Question: How does Google implement the secondary action on some of its views. The entire parent view of the secondary action responds to touch. Here is an example of what im referring to as a secondary action with the secondary action view highlighted:

Here we can either make a phone call as the primary action by clicking on the left side or clicking after the seperator does a secondary action. I would like to know if there is something on a API level to implement this and if not can you recommend 3rd party. I suppose I could design it myself as well.
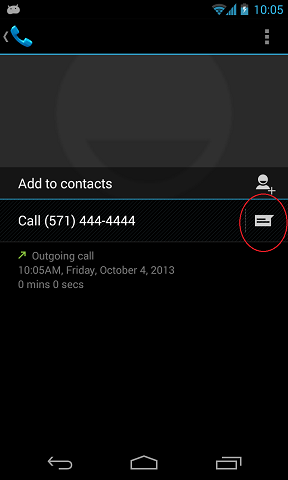
Answer: Please refer to the Android Source Code:
Here's the Code (<URL>:
Firstly, they define a custom class called 'DetailViewCache' which is like this:
'''
...
/**
* Cache of the children views of a contact detail entry represented by a
* {@link DetailViewEntry}
*/
private static class DetailViewCache {
public final TextView type;
public final TextView data;
public final ImageView presenceIcon;
public final ImageView secondaryActionButton;
public final View actionsViewContainer;
public final View primaryActionView;
public final View secondaryActionViewContainer;
public final View secondaryActionDivider;
public final View primaryIndicator;
public DetailViewCache(View view,
OnClickListener primaryActionClickListener,
OnClickListener secondaryActionClickListener) {
type = (TextView) view.findViewById(R.id.type);
data = (TextView) view.findViewById(R.id.data);
primaryIndicator = view.findViewById(R.id.primary_indicator);
presenceIcon = (ImageView) view.findViewById(R.id.presence_icon);
actionsViewContainer = view.findViewById(R.id.actions_view_container);
actionsViewContainer.setOnClickListener(primaryActionClickListener);
primaryActionView = view.findViewById(R.id.primary_action_view);
secondaryActionViewContainer = view.findViewById(
R.id.secondary_action_view_container);
secondaryActionViewContainer.setOnClickListener(
secondaryActionClickListener);
secondaryActionButton = (ImageView) view.findViewById(
R.id.secondary_action_button);
secondaryActionDivider = view.findViewById(R.id.vertical_divider);
}
}
...
'''
Then, to inflate the ListView's item:
'''
...
private View getDetailEntryView(int position, View convertView, ViewGroup parent) {
final DetailViewEntry entry = (DetailViewEntry) getItem(position);
final View v;
final DetailViewCache viewCache;
// Check to see if we can reuse convertView
if (convertView != null) {
v = convertView;
viewCache = (DetailViewCache) v.getTag();
} else {
// Create a new view if needed
v = mInflater.inflate(R.layout.contact_detail_list_item, parent, false);
// Cache the children
viewCache = new DetailViewCache(v,
mPrimaryActionClickListener, mSecondaryActionClickListener);
v.setTag(viewCache);
}
bindDetailView(position, v, entry);
return v;
}
...
'''
Then you can find where they defined the onClickListener:
'''
...
private final OnClickListener mSecondaryActionClickListener = new OnClickListener() {
@Override
public void onClick(View view) {
if (mListener == null) return;
if (view == null) return;
final ViewEntry entry = (ViewEntry) view.getTag();
if (entry == null || !(entry instanceof DetailViewEntry)) return;
final DetailViewEntry detailViewEntry = (DetailViewEntry) entry;
final Intent intent = detailViewEntry.secondaryIntent;
if (intent == null) return;
mListener.onItemClicked(intent);
}
};
...
'''
The XML layout ('contact_detail_list_item') Android is using, is shown as below (<URL>
'''
<?xml version="1.0" encoding="utf-8"?>
<!--
/*
* Copyright 2009, The Android Open Source Project
*
* Licensed under the Apache License, Version 2.0 (the "License");
* you may not use this file except in compliance with the License.
* You may obtain a copy of the License at
*
* http://www.apache.org/licenses/LICENSE-2.0
*
* Unless required by applicable law or agreed to in writing, software
* distributed under the License is distributed on an "AS IS" BASIS,
* WITHOUT WARRANTIES OR CONDITIONS OF ANY KIND, either express or implied.
* See the License for the specific language governing permissions and
* limitations under the License.
*/
-->
<!-- Note: padding might be controlled programatically -->
<FrameLayout
xmlns:android="http://schemas.android.com/apk/res/android"
android:layout_width="match_parent"
android:layout_height="wrap_content"
android:paddingStart="16dip">
<com.android.contacts.detail.ActionsViewContainer
android:id="@+id/actions_view_container"
android:layout_width="match_parent"
android:layout_height="wrap_content"
android:orientation="horizontal"
android:focusable="true"
android:background="?android:attr/selectableItemBackground"
android:nextFocusRight="@+id/secondary_action_view_container"
android:minHeight="@dimen/detail_min_line_item_height">
<!-- Note: padding might be controlled programatically -->
<LinearLayout
android:id="@+id/primary_action_view"
android:layout_width="0dip"
android:layout_height="wrap_content"
android:layout_weight="1"
android:orientation="vertical"
android:paddingStart="8dip" >
<TextView
android:id="@+id/data"
android:layout_width="wrap_content"
android:layout_height="wrap_content"
android:textAppearance="?android:attr/textAppearanceMedium" />
<LinearLayout
android:layout_width="wrap_content"
android:layout_height="wrap_content"
android:orientation="horizontal">
<ImageView
android:id="@+id/presence_icon"
android:layout_width="wrap_content"
android:layout_height="wrap_content"
android:layout_marginTop="1dip"
android:layout_marginRight="4dip"
android:layout_marginEnd="4dip"
android:layout_gravity="center_vertical"
android:gravity="center"
android:scaleType="centerInside" />
<TextView
android:id="@+id/type"
style="@style/ContactDetailItemType"
android:layout_width="wrap_content"
android:layout_height="wrap_content" />
<View
android:id="@+id/primary_indicator"
android:layout_width="16dip"
android:layout_height="16dip"
android:visibility="gone"
android:layout_gravity="center_vertical"
android:background="@drawable/ic_list_default_mime_holo_dark" />
</LinearLayout>
</LinearLayout>
<View
android:id="@+id/vertical_divider"
android:layout_width="1dip"
android:layout_height="match_parent"
android:layout_marginTop="@dimen/detail_vertical_divider_vertical_margin"
android:layout_marginBottom="@dimen/detail_vertical_divider_vertical_margin"
android:background="?android:attr/dividerVertical" />
<!-- Note: padding might be controlled programatically -->
'''
Starting from this part is what you're looking for:
'''
<FrameLayout
android:id="@+id/secondary_action_view_container"
android:layout_width="wrap_content"
android:layout_height="match_parent"
android:paddingStart="@dimen/detail_item_icon_margin"
android:paddingEnd="@dimen/detail_item_icon_margin"
android:focusable="true"
android:background="?android:attr/selectableItemBackground"
android:nextFocusLeft="@id/actions_view_container">
<ImageView
android:id="@+id/secondary_action_button"
android:layout_width="32dip"
android:layout_height="32dip"
android:layout_gravity="center_vertical"
android:duplicateParentState="false" />
</FrameLayout>
</com.android.contacts.detail.ActionsViewContainer>
</FrameLayout>
'''